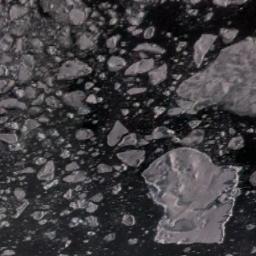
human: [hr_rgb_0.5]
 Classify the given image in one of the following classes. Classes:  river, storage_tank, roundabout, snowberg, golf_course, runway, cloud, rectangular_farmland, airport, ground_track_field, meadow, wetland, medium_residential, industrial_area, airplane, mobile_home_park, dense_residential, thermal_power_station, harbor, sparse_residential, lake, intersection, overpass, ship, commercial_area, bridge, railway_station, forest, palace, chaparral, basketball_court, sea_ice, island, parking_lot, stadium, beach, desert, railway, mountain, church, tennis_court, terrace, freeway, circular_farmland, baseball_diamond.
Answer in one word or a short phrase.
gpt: sea_ice